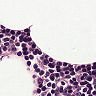
Metastatic tissue present: no